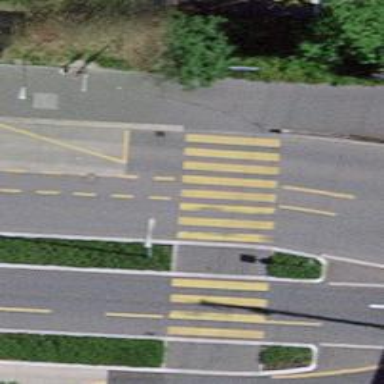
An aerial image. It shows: Marked zebra crossing with island in the middle.